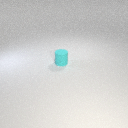
small cyan rubber cylinder